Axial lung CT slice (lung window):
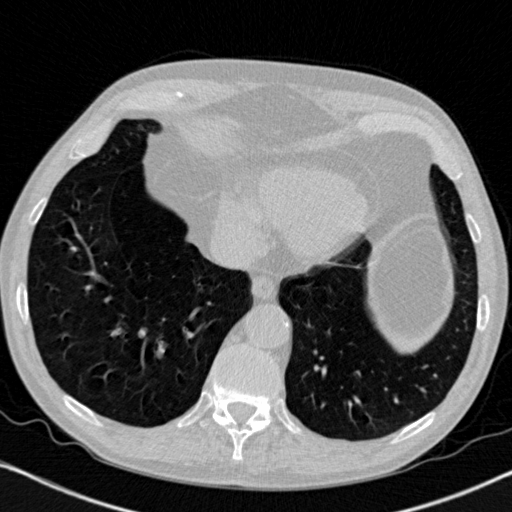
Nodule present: no